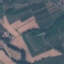
Label: PermanentCrop